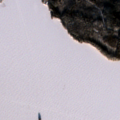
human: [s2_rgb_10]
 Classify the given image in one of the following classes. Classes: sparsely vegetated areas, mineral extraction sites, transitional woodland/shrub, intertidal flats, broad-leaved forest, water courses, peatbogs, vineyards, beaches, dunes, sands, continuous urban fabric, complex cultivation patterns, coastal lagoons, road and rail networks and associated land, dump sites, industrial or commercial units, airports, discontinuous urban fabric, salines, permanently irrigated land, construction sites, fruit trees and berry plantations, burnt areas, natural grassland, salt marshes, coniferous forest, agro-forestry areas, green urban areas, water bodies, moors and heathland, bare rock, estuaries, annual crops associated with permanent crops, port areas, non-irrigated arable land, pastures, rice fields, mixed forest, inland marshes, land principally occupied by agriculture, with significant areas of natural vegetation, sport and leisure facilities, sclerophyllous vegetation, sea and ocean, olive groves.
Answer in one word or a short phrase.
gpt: coniferous forest, mixed forest, water bodies